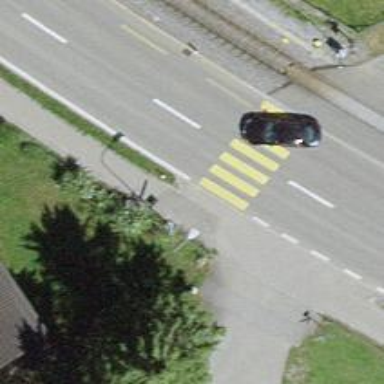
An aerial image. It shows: Secondary road with asphalt surface. There is designated lane for cyclists on the left side.